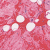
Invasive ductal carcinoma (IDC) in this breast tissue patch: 0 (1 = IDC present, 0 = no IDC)